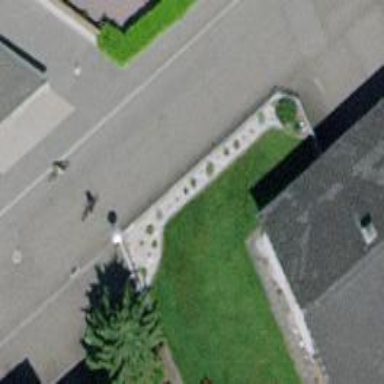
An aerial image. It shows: Residential road with asphalt surface. Sidewalk is present on the left side.